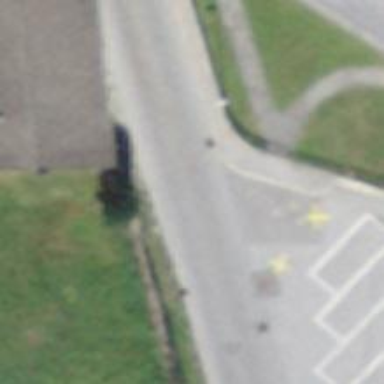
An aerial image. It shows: Residential road with asphalt surface and no sidewalk.